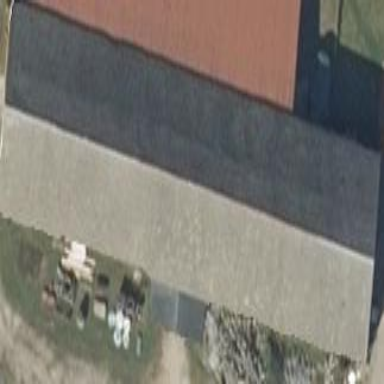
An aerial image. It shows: Building with gabled roof oriented along and colored grey.